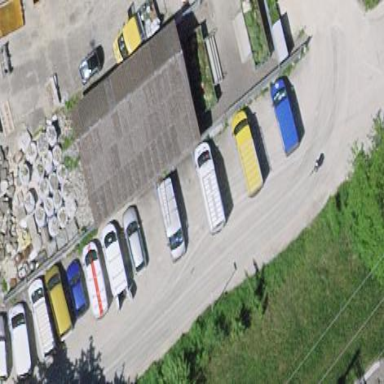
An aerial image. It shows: Street side parking area.